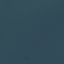
Label: SeaLake